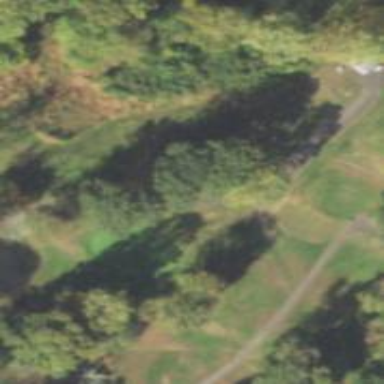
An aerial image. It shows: Service road used as golf cart path.